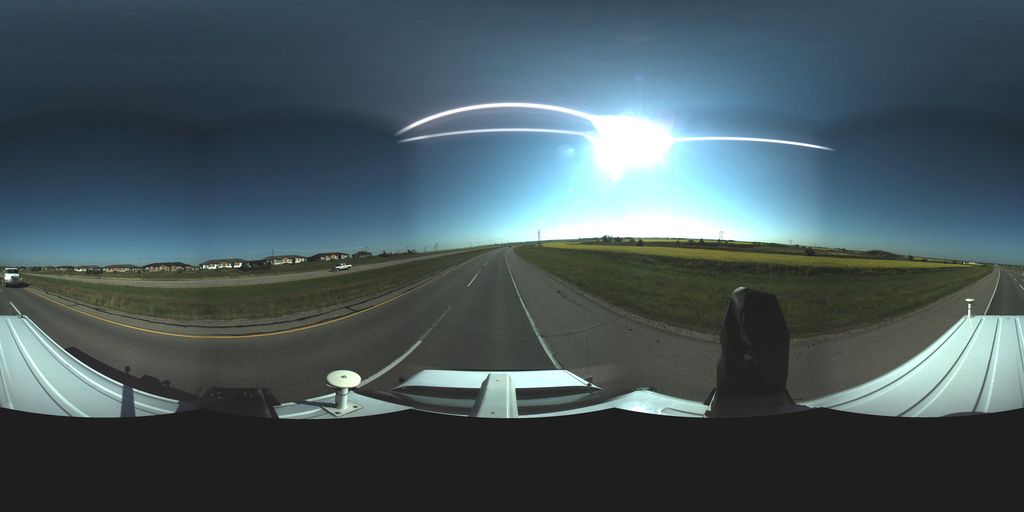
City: saskatoon